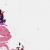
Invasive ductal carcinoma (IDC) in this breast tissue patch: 0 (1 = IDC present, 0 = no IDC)